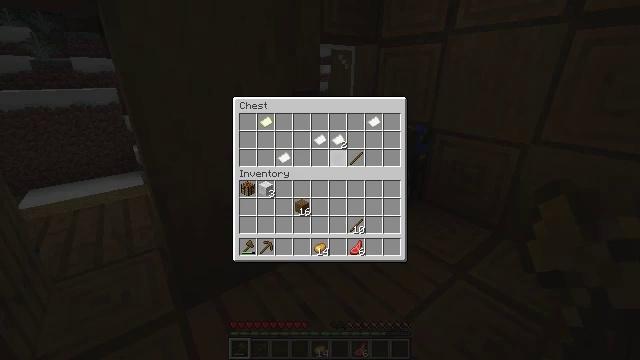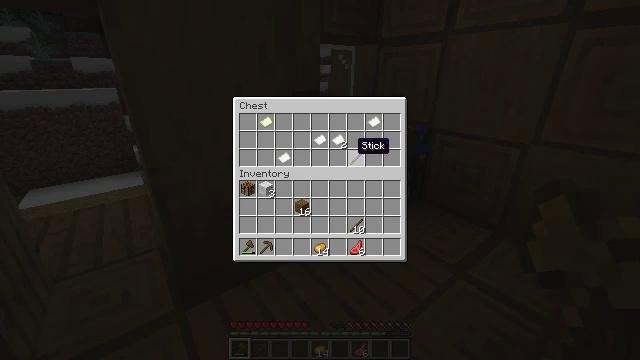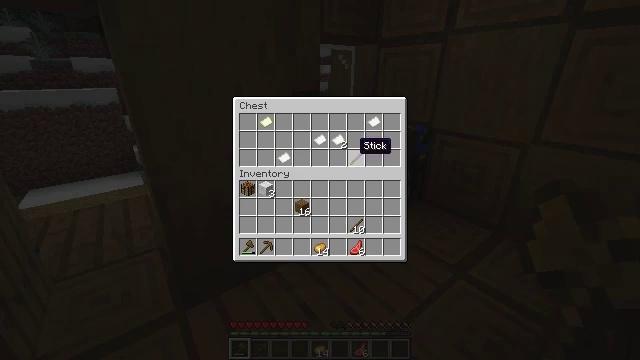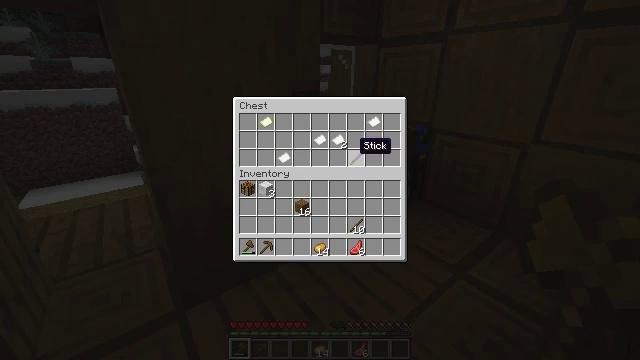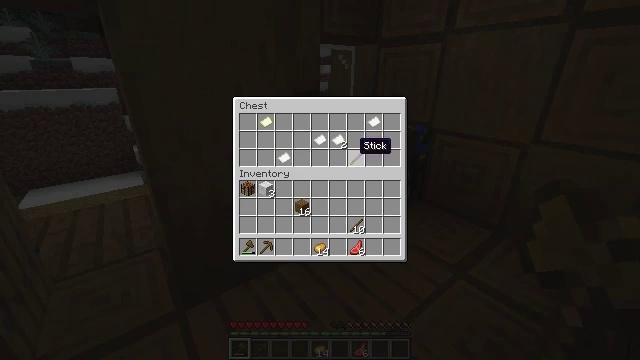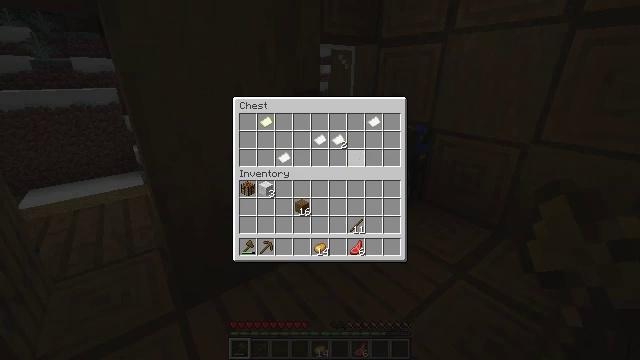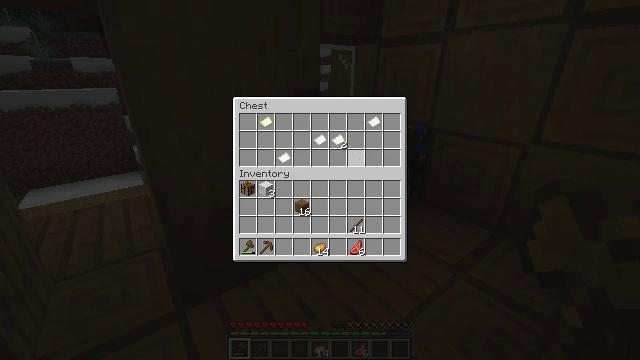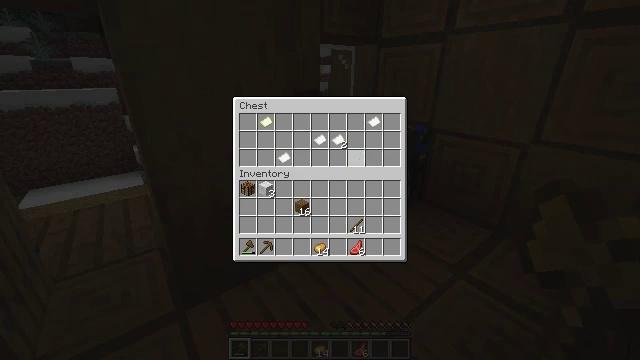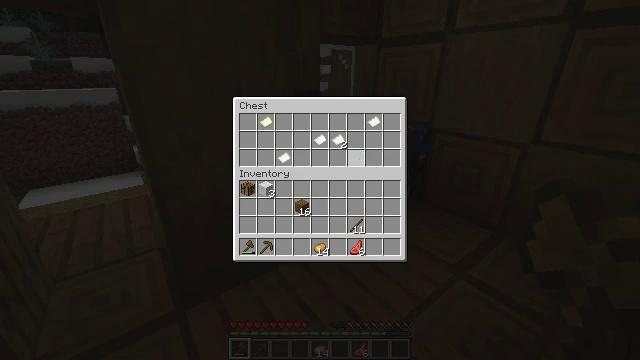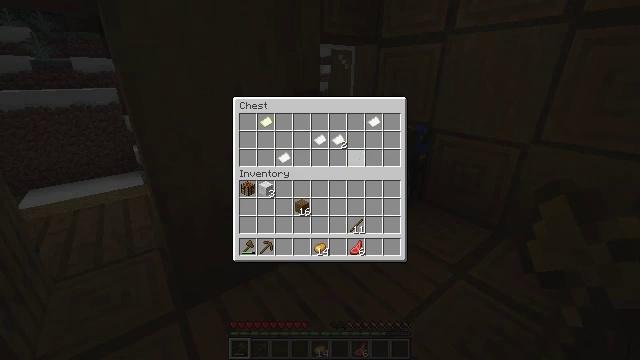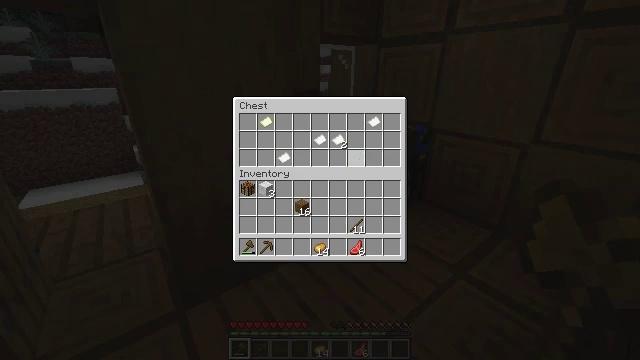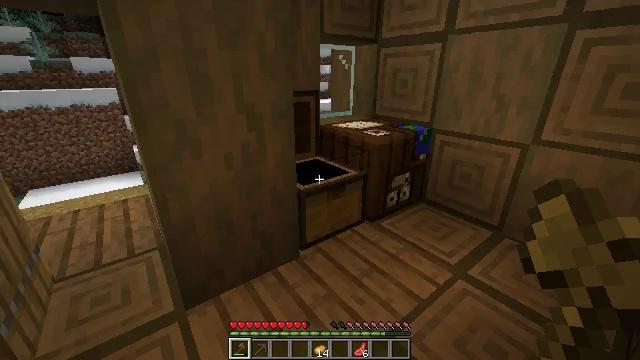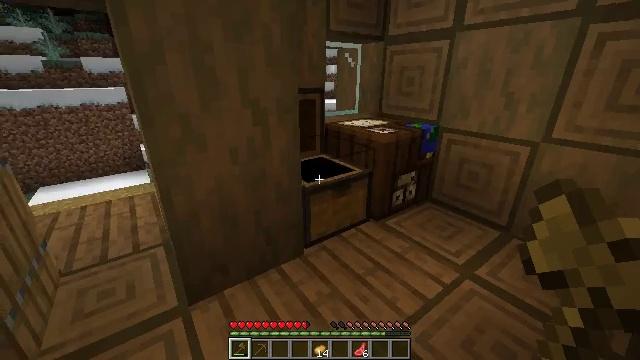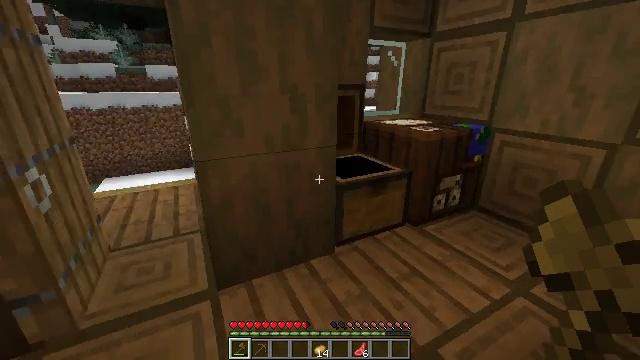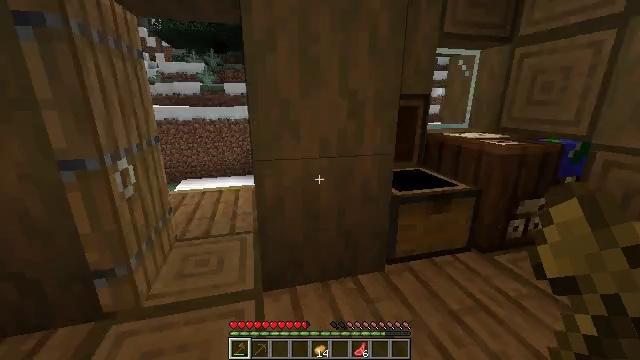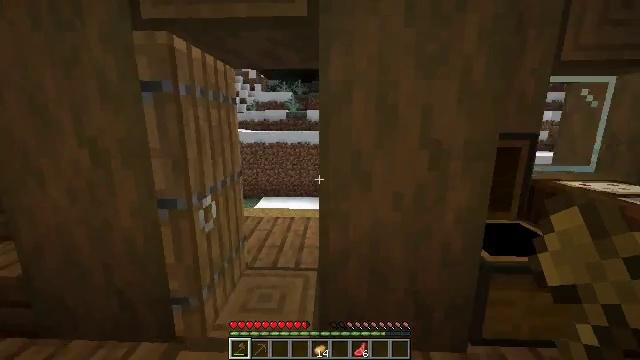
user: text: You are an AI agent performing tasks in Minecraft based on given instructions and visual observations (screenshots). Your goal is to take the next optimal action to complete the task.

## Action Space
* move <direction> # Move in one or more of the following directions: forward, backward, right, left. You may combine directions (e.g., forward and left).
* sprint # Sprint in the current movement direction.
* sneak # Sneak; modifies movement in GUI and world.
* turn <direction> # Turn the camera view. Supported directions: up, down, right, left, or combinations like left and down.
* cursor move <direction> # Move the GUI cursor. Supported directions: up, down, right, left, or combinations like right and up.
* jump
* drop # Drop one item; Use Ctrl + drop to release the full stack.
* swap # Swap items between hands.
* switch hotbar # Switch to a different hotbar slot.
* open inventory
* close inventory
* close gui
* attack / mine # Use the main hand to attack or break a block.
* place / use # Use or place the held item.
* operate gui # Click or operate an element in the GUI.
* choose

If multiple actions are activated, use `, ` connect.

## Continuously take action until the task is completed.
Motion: motion action
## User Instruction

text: Break the stripped spruce log.
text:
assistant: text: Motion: sneak
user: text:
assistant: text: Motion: sneak
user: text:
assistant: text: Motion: sneak
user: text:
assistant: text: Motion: sneak
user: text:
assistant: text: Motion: sneak, operate gui
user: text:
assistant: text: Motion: sneak, operate gui
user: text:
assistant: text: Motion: sneak
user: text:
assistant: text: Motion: sneak
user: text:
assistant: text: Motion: sneak
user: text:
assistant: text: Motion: sneak
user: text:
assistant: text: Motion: sneak, close inventory
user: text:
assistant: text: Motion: move forward, sneak, turn left, close inventory
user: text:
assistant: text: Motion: move forward, turn left and up, close inventory
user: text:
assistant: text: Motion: move forward, turn left and up, close inventory
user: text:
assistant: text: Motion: move forward, turn left and up
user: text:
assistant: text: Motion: move forward, turn left and up
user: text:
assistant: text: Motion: move forward, sprint, turn up
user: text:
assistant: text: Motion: move forward, sprint, turn up
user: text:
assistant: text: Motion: move forward, sprint
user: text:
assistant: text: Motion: move forward, sprint
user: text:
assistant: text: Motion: move forward, sprint
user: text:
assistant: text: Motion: move forward, sprint
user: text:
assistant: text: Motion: move forward, sprint
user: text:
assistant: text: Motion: move forward, sprint, turn left
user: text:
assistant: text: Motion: move forward, sprint
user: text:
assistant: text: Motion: move forward, sprint
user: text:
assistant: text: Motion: move forward, sprint
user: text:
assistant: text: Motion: move forward, sprint
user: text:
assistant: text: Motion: move forward, sprint
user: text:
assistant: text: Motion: move forward, sprint